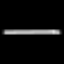
Label: line